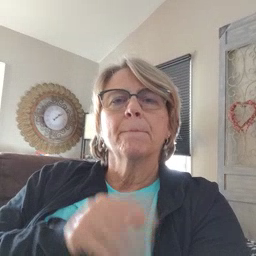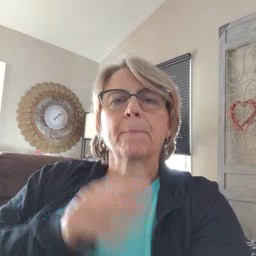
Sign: mom